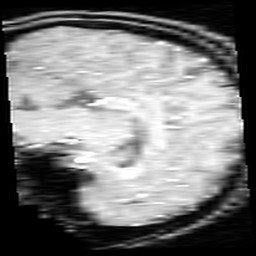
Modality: inplaneT1
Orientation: sagittal
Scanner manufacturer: ge
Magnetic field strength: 3 T
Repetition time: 0.2 s
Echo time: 0.0036 s